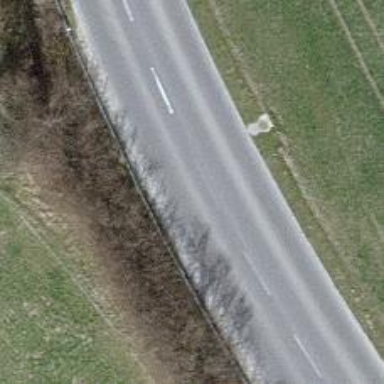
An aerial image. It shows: Tertiary road.